The image is a wavelet scalogram (time versus scale/frequency) of a rolling-element bearing's vibration signal. Determine the bearing's health state. Answer with exactly one of: normal, inner_race, outer_race, ball.
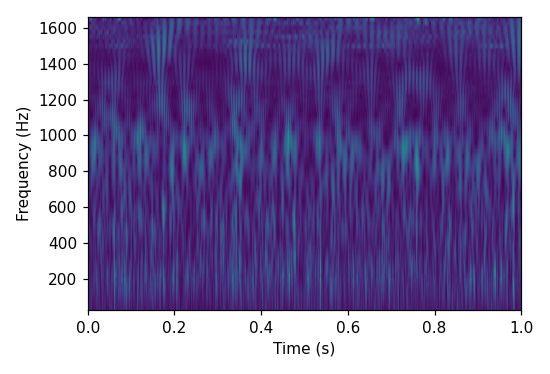
Answer: inner_race